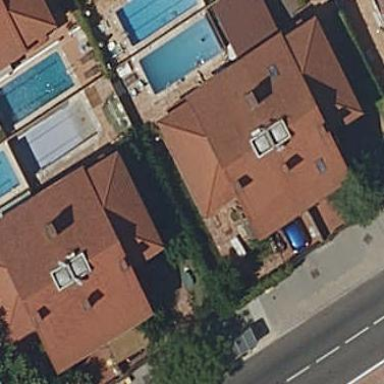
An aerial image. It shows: Semi-detached house.